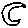
Label: moon